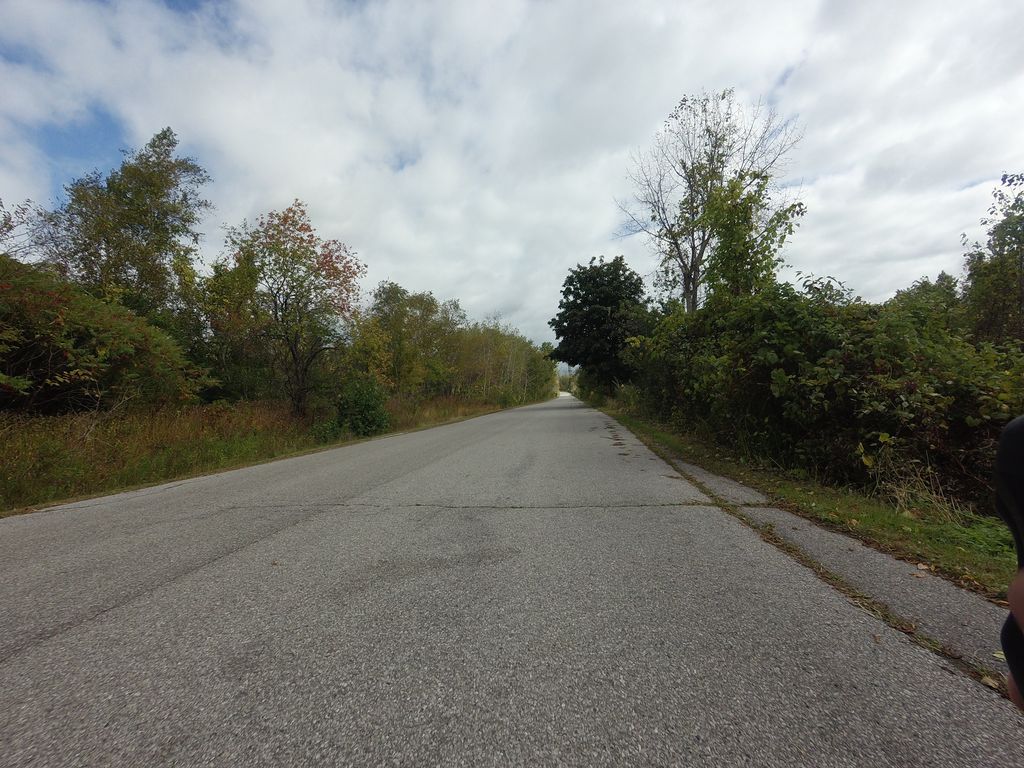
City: toronto